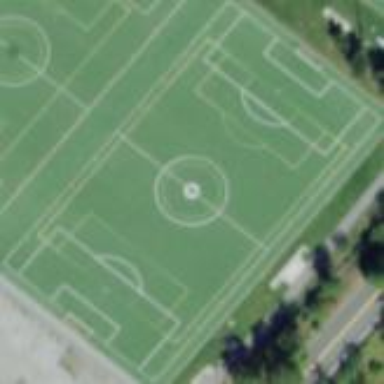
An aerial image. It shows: Soccer pitch for leisureland activities.